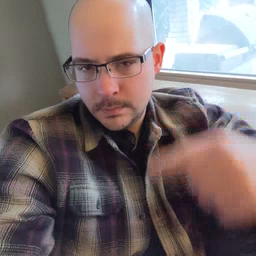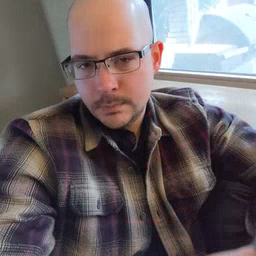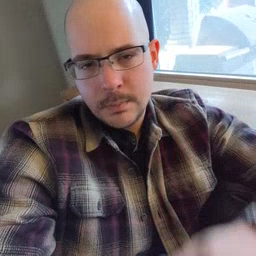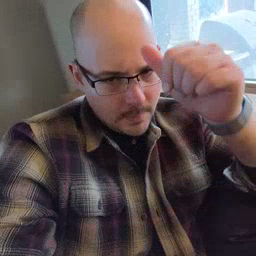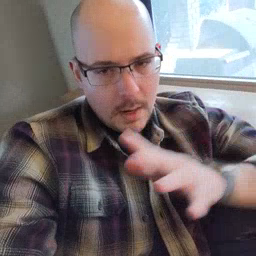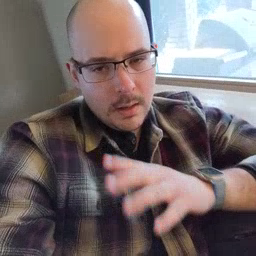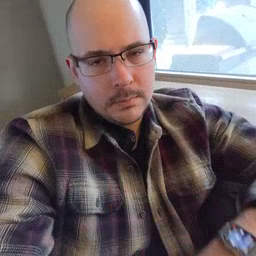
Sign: man